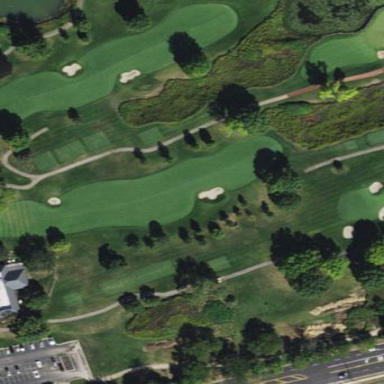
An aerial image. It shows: Well-maintained grassy area designated as golf fairway for the sport of golf. The grass is neatly mown.